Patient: sex F, age 58
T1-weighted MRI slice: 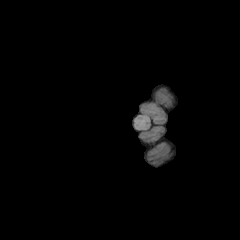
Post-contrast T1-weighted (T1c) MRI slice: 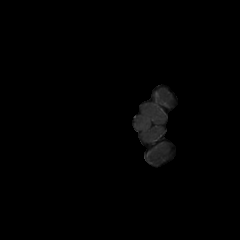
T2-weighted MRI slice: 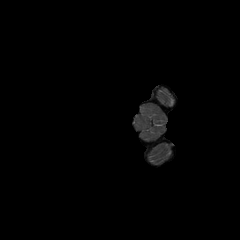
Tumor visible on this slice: no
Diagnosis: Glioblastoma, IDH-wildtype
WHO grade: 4